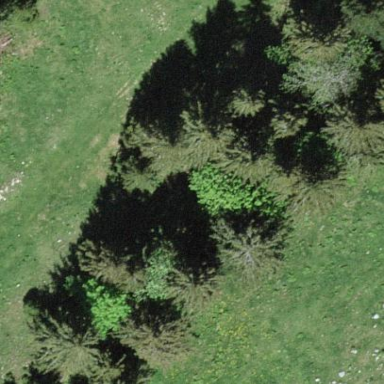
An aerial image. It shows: Evergreen needle-leaved forest.